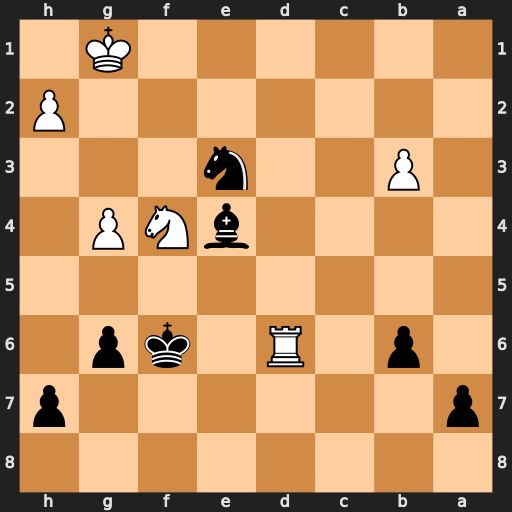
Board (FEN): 8/p6p/1p1R1kp1/8/4bNP1/1P2n3/7P/6K1
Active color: b
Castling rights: -
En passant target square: -
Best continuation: Ke5 Rd7 Kxf4